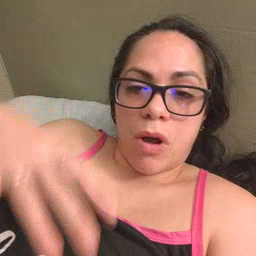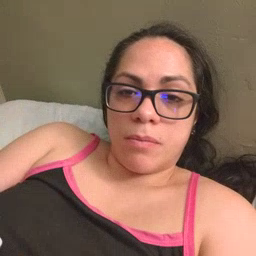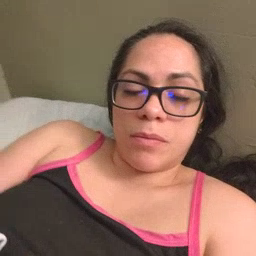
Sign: drop